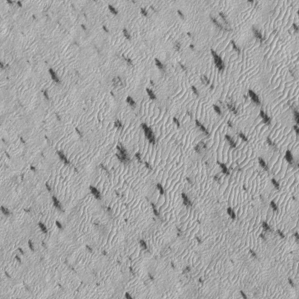
Label: frost